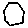
Label: hexagon